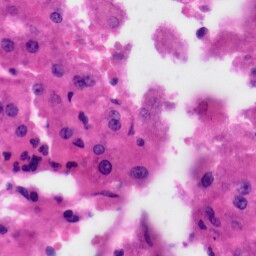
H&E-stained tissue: Liver